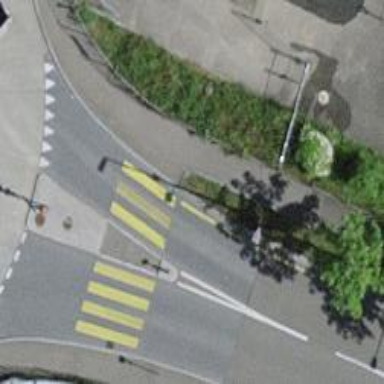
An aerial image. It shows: Uncontrolled zebra crossing with pedestrian island.